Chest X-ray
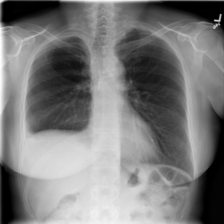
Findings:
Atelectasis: negative
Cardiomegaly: negative
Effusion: negative
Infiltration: negative
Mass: negative
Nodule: negative
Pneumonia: negative
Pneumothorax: negative
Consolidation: negative
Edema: negative
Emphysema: negative
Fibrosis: positive
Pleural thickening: negative
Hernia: negative